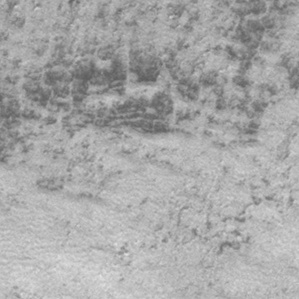
Label: frost